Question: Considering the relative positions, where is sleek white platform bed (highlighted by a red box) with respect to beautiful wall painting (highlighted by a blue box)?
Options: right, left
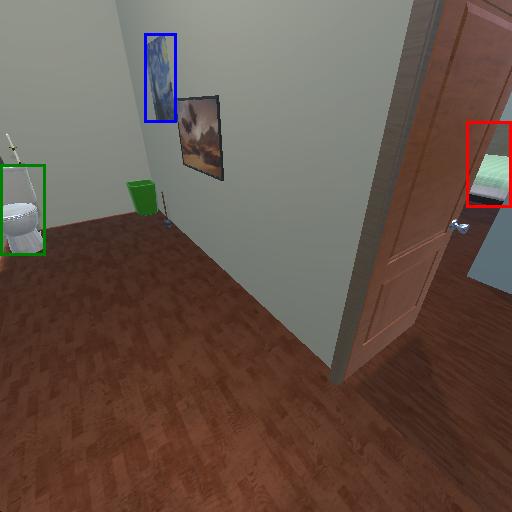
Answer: right